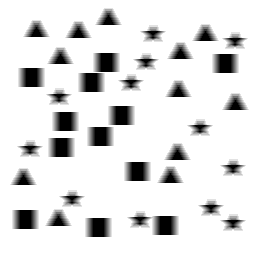
Squares: 12
Triangles: 12
Stars: 12
Total shapes: 36